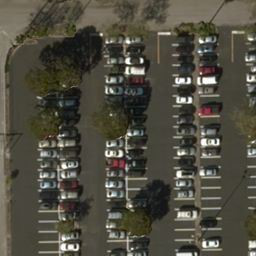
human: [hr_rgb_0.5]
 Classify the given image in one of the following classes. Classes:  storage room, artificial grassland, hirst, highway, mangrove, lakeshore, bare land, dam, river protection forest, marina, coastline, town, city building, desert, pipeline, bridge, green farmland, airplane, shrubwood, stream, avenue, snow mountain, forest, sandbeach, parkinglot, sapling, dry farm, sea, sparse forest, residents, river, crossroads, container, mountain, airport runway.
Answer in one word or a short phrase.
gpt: parkinglot